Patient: sex F, age 36
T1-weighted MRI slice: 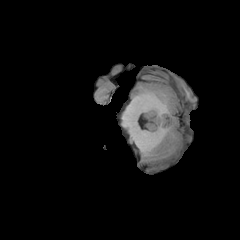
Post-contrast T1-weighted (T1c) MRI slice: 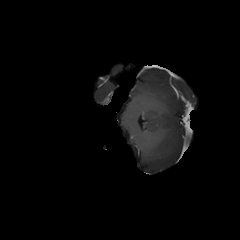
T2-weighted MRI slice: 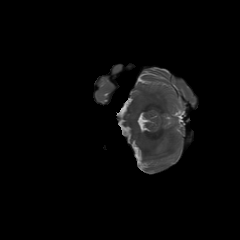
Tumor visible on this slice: no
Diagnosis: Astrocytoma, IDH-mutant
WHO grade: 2